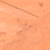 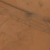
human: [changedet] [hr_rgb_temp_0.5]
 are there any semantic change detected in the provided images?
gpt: Some streets were built below an existing one.